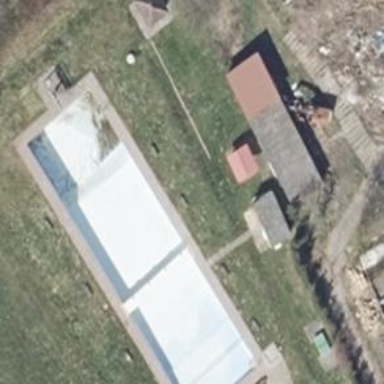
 perfect for swimming and other water activities."